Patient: sex F, age 48
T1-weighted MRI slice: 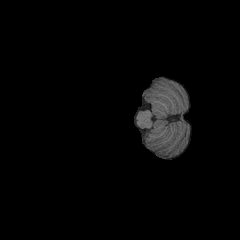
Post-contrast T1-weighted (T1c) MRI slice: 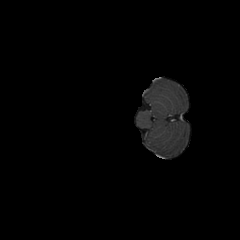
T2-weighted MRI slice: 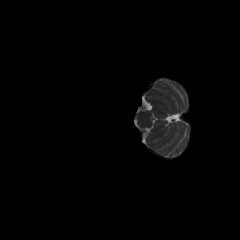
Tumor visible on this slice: no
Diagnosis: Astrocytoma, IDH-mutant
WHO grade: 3